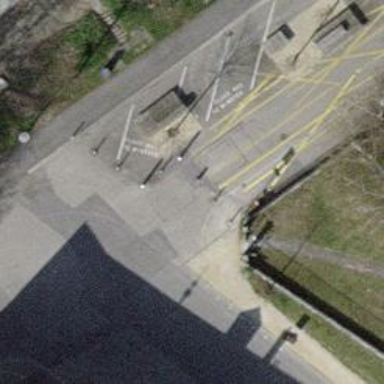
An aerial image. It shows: Pedestrian road with asphalt surface and sidewalk.